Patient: sex M, age 31
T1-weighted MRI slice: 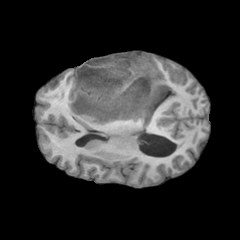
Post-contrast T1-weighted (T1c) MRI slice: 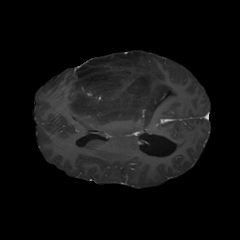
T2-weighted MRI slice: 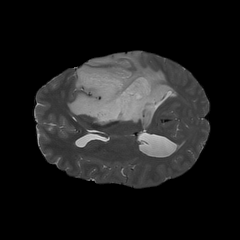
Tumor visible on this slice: yes
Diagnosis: Astrocytoma, IDH-mutant
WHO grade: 3